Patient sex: M
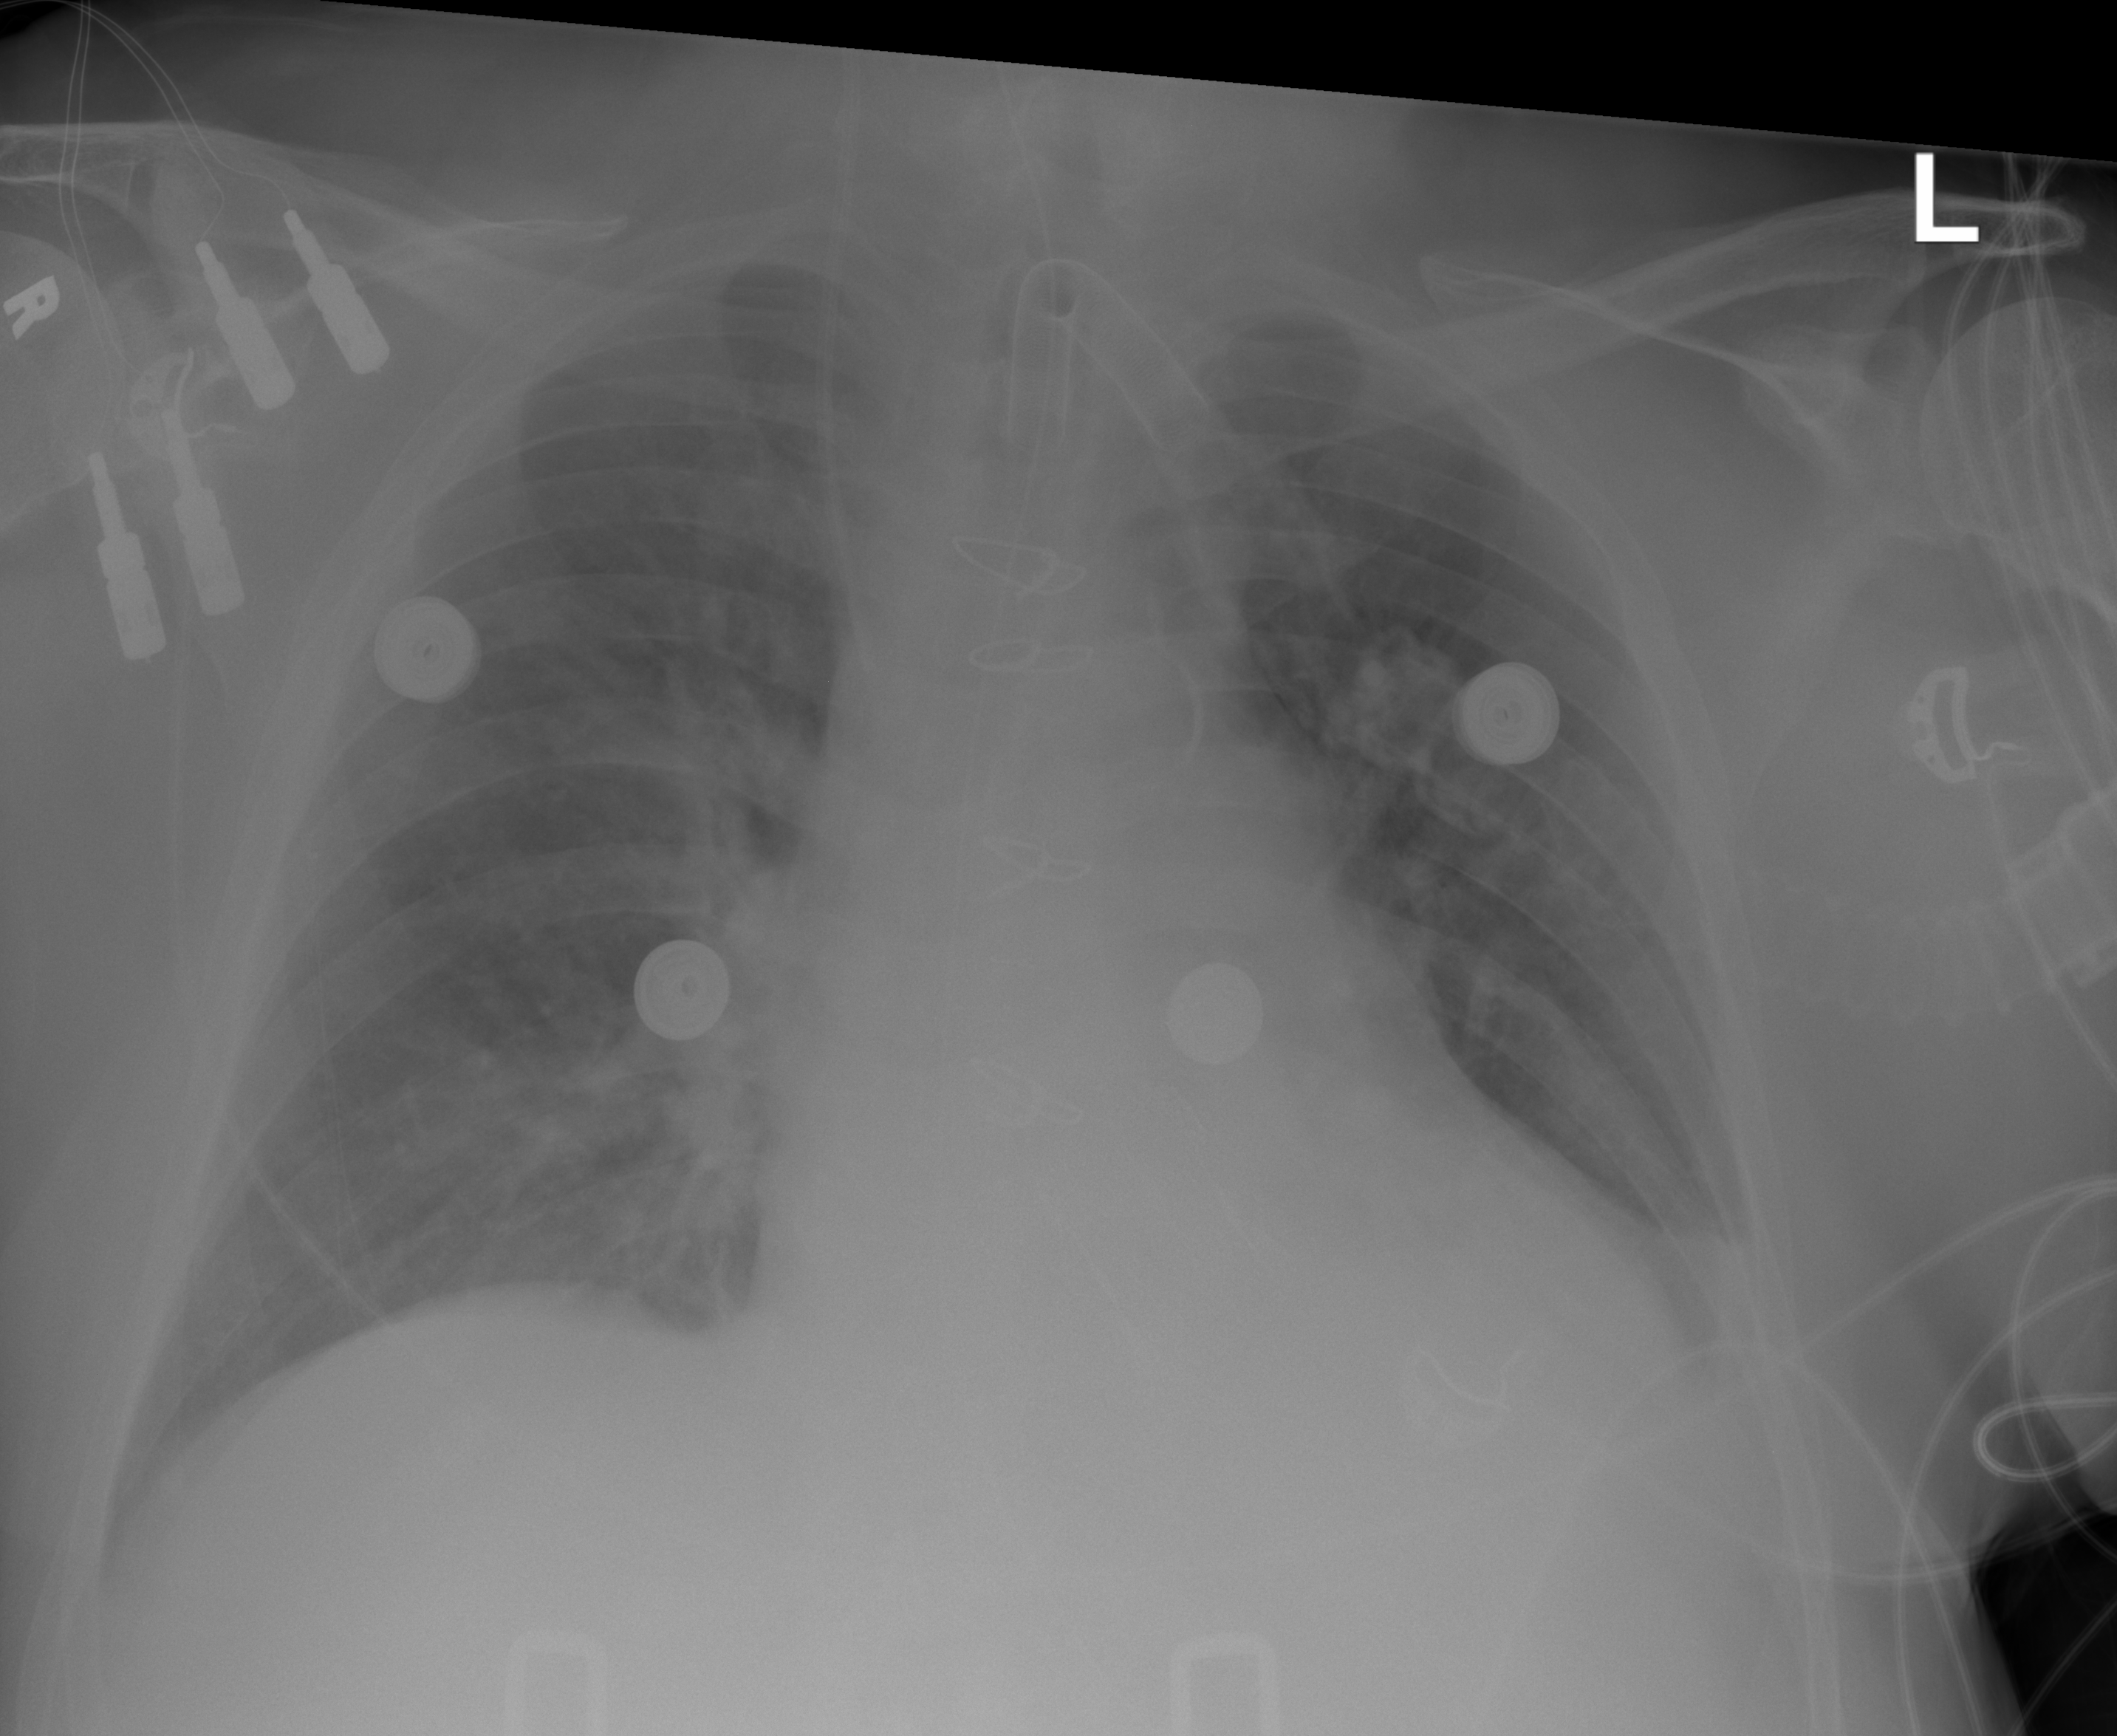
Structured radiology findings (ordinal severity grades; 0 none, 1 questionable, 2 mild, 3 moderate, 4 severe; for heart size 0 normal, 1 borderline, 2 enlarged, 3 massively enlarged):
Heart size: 2
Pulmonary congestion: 2
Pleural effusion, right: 0
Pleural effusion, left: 2
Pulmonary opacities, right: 0
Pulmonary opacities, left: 0
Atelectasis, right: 0
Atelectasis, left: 0